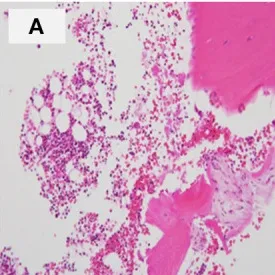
Bone marrow biopsy of the patient. (A) Hematoxylin and eosin section at onset showing a hypocellular marrow with trilineage hypoplasia (original magnification x40).
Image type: pathology (h&e)